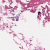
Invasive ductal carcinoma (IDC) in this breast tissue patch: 0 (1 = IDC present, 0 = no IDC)